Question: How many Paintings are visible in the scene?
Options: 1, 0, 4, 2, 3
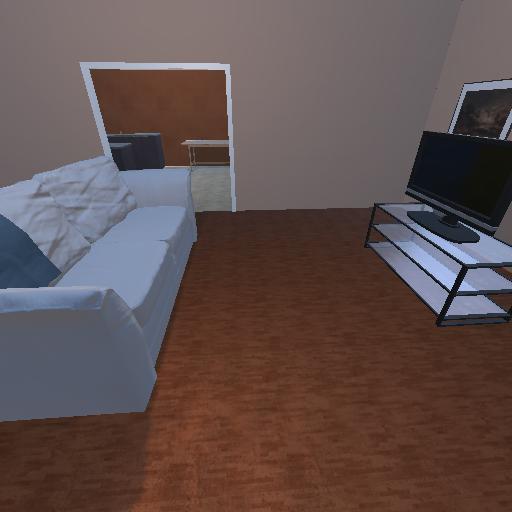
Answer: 1